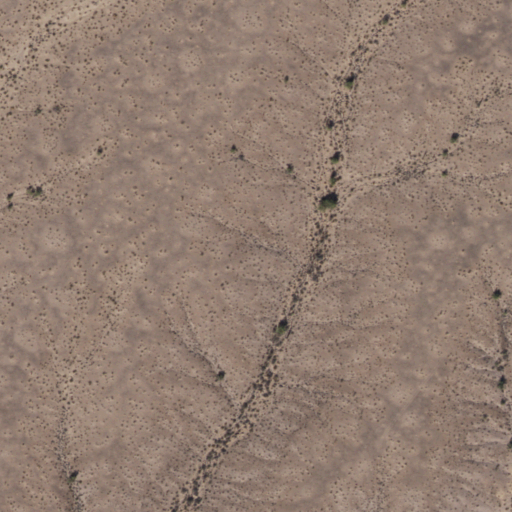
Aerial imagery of mountain in Arizona named Deadman Mountain containing shrub and barren land